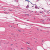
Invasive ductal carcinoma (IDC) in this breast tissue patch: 0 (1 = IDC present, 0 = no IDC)